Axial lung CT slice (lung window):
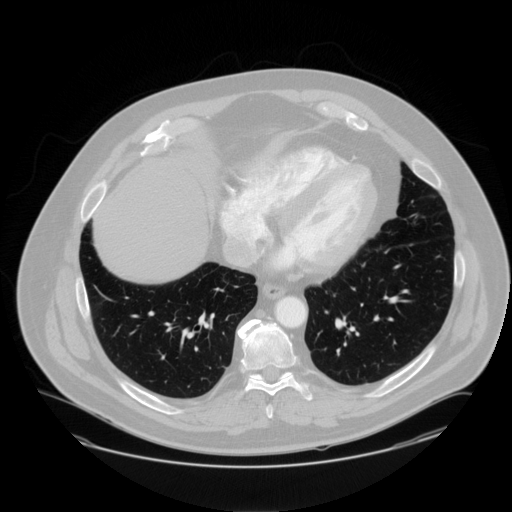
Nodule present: no